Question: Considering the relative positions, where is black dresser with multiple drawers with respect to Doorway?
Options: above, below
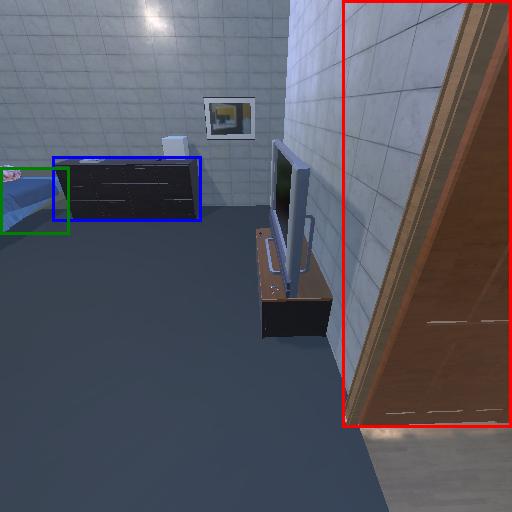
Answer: above